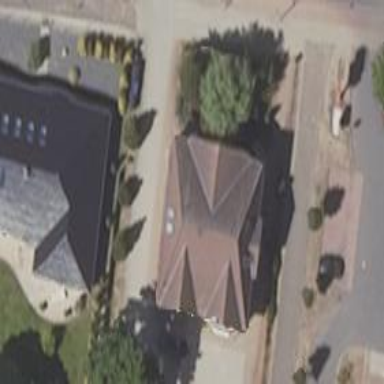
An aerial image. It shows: Semidetached house.